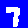
Digit: 7